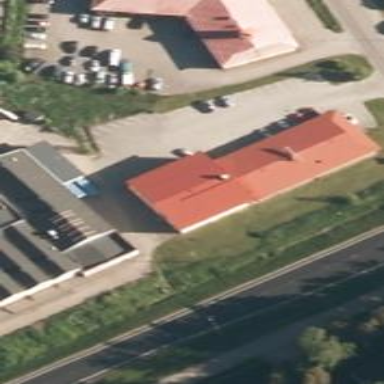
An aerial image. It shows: Fitness center building.